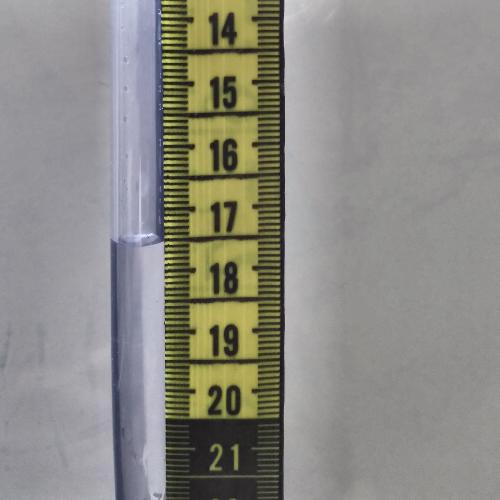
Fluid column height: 17.6 cm